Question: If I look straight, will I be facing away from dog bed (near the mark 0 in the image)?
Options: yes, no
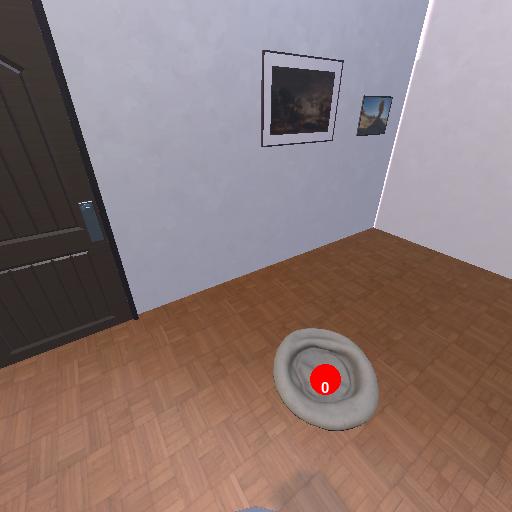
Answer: yes